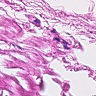
Metastatic tissue present: no